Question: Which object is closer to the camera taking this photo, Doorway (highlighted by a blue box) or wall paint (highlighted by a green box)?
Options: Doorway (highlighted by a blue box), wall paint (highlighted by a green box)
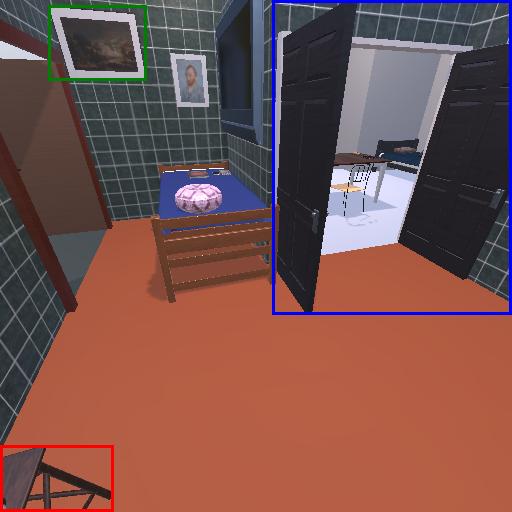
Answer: Doorway (highlighted by a blue box)